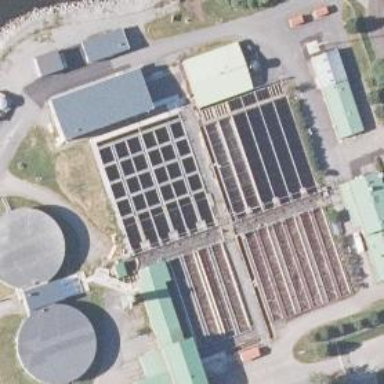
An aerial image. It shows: Wastewater plant.